Field crop: tomato
Growth stage: 2
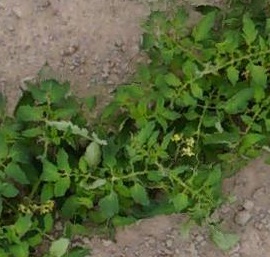
Species: tomato